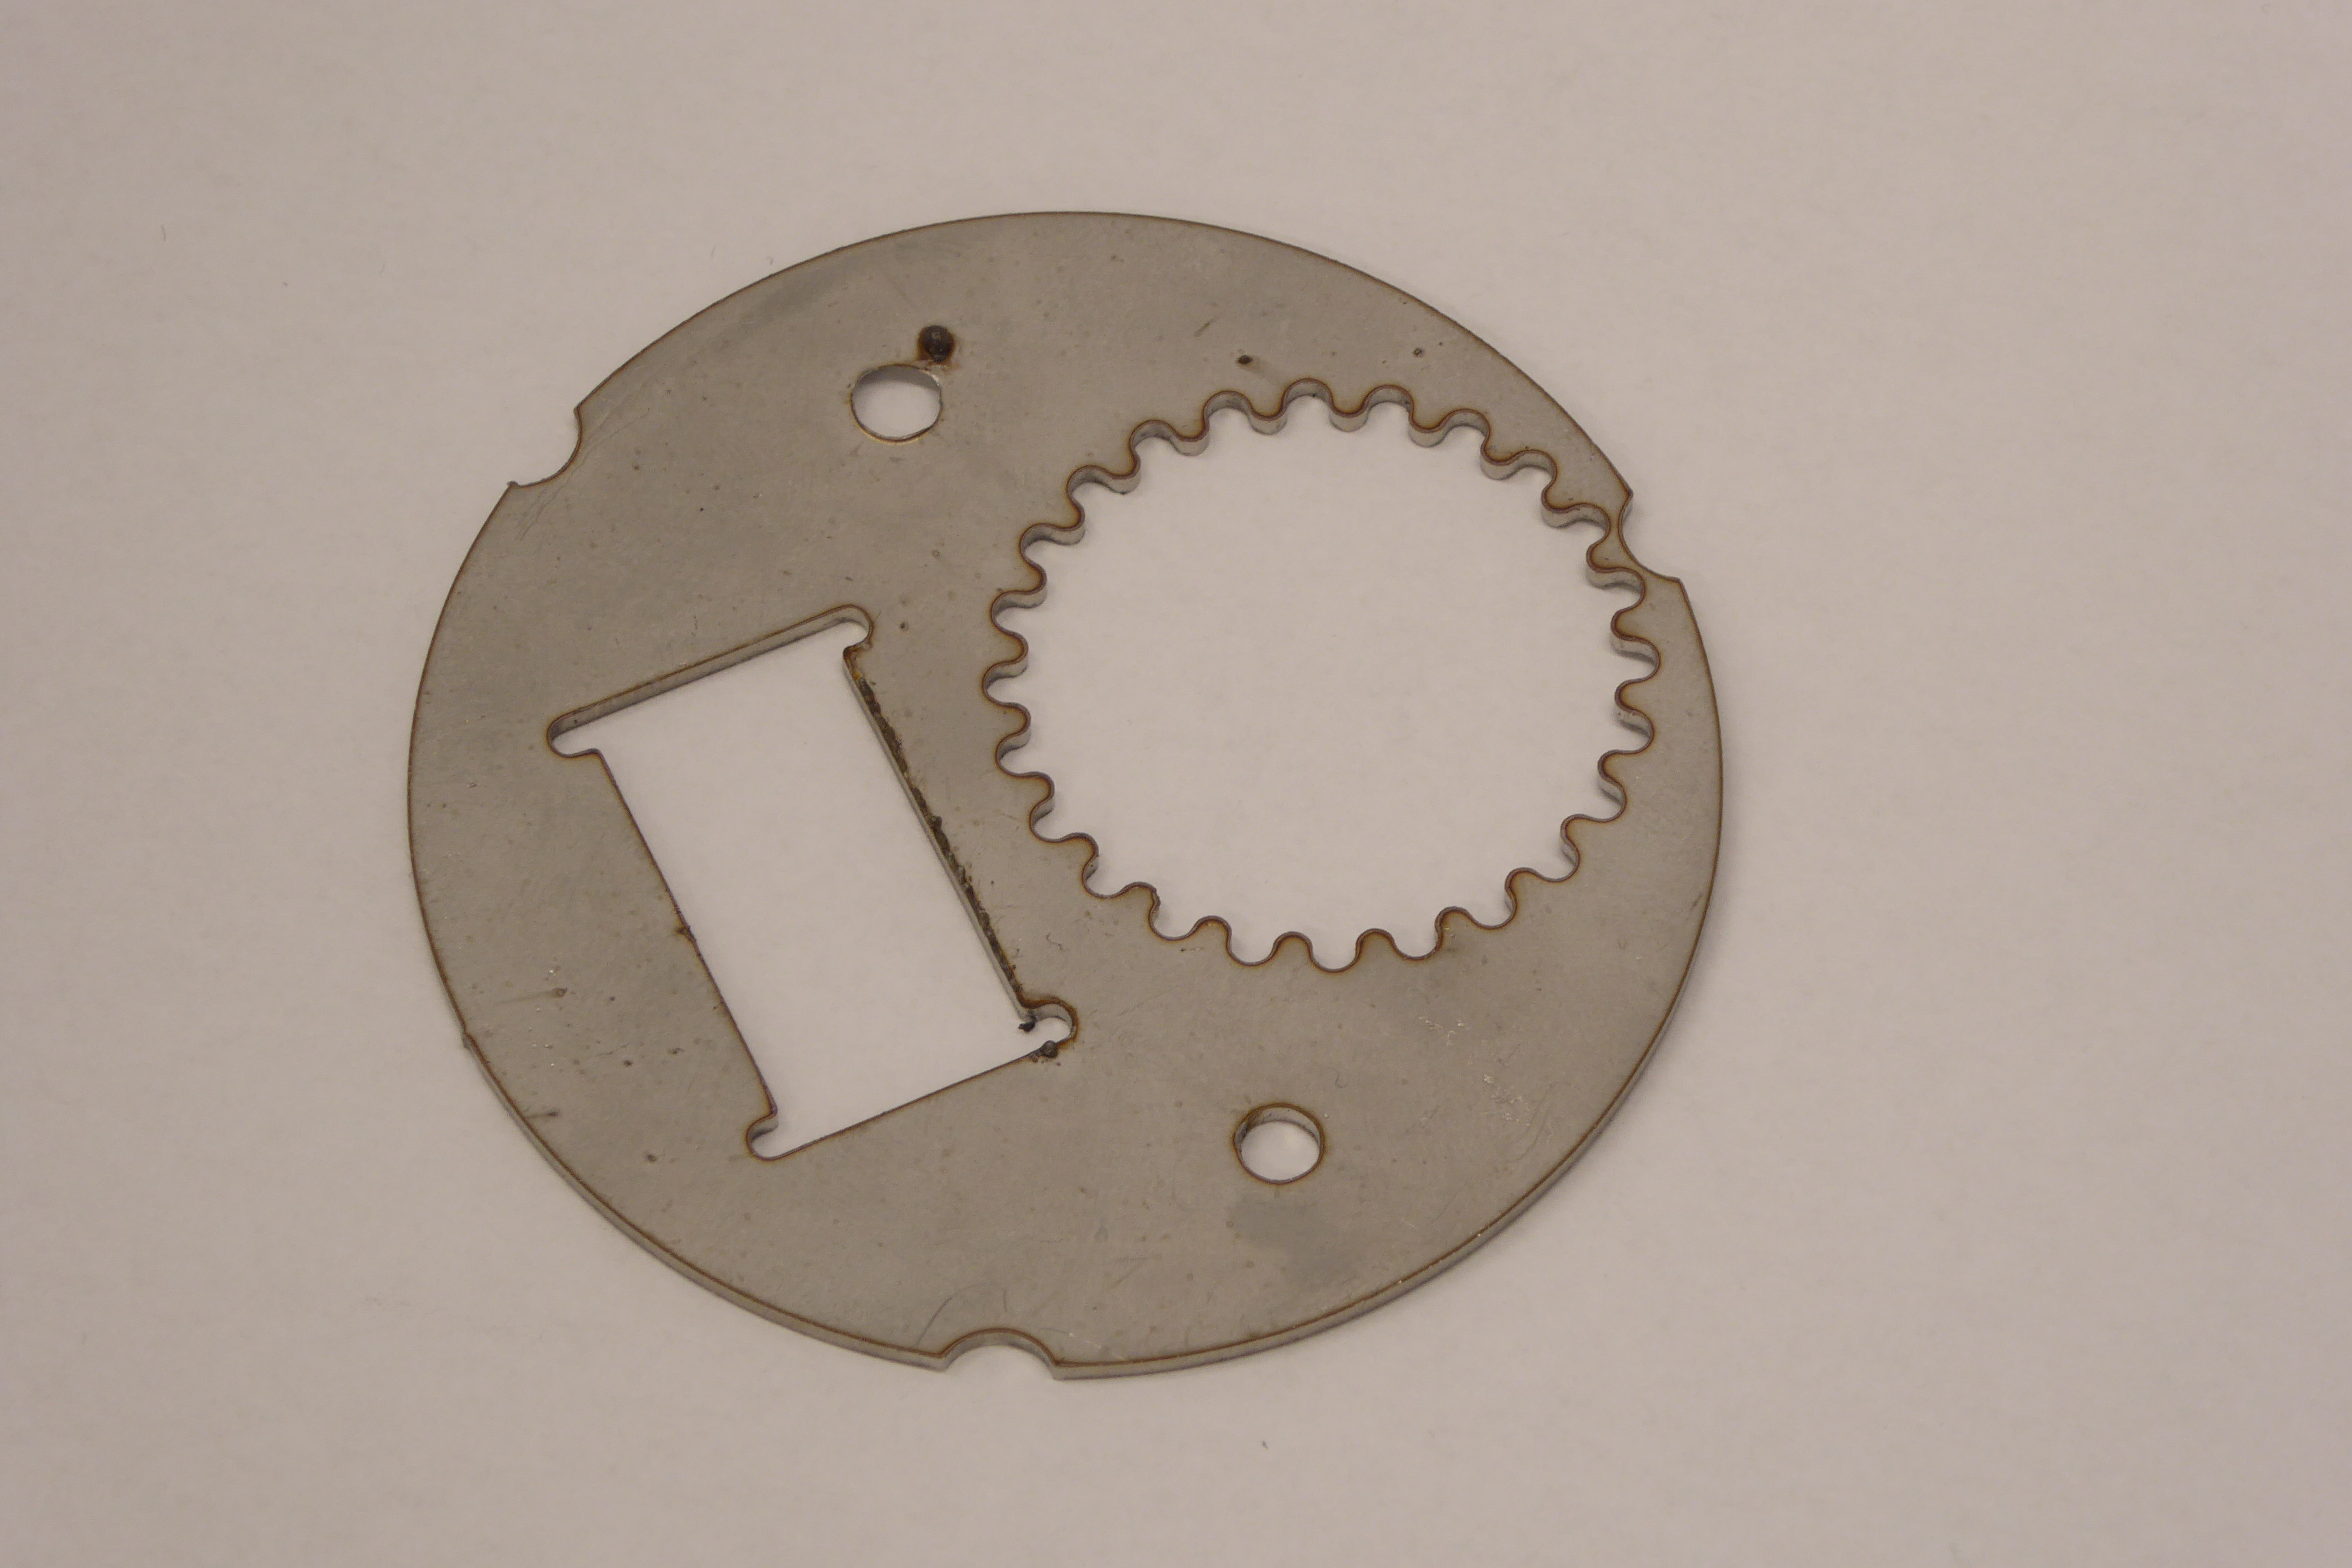
Label: Bottle Opener - Inlay